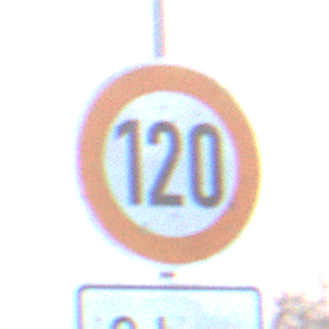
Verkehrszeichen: Geschwindigkeit120
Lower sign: Entfernungsangaben2
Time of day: SunriseSunset
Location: Outdoor (Nature)
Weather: Clear
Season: NotSpecified
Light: Natural